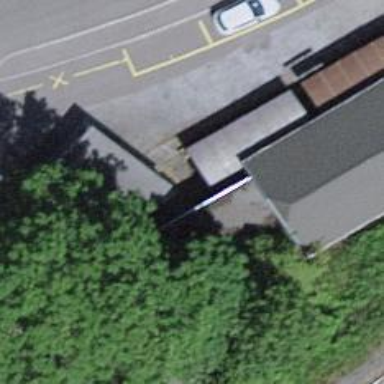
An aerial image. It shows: Railway buffer stop.